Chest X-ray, AP view. Patient: 60 years old, sex M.
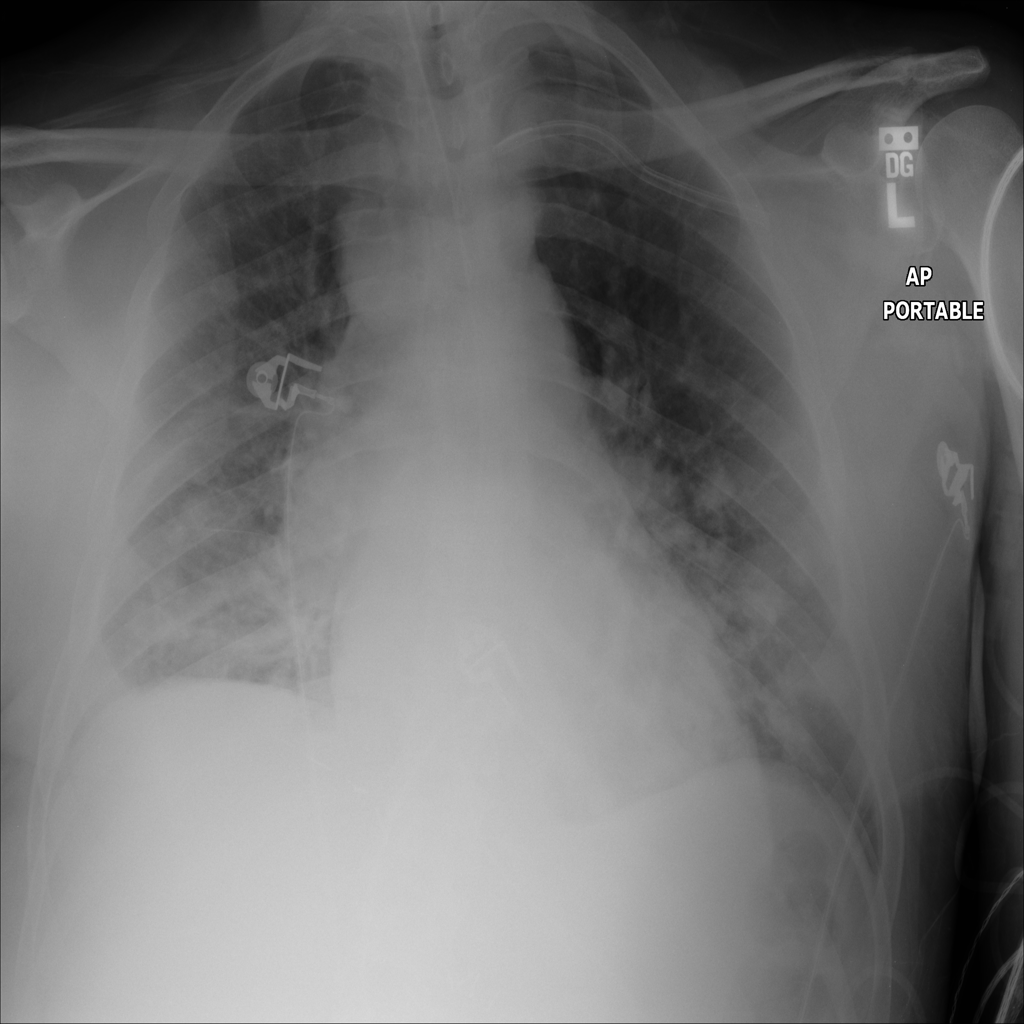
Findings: Infiltration, Mass, Nodule